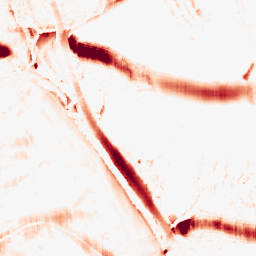
Category: morphological
Decomposition family: morphological_ellipse
Decomposition parameters: operation: opening
width: 30
height: 10
Upsampling method: sinc_blackman
Upsampling parameters: scale: 4
kernel_size: 8
Upsampling scale: 4